【题型】解答题　【知识点】解析几何　【难度】medium
已知双曲线 $C$: $\frac{x^2}{a^2} - \frac{y^2}{b^2} = 1\ (a > 0,b > 0)$ 的虚轴长为 4，渐近线方程为 $y = \pm 2x$。

(1) 求双曲线 $C$ 的标准方程；

(2) 设 $A(2,0)$，$P$ 是双曲线上的动点，求 $|PA|$ 的最小值；

(3) 过双曲线右焦点 $F$ 的直线 $l$ 与双曲线 $C$ 的左、右两支分别交于点 $A$、$B$，点 $M$ 是线段 $AB$ 的中点，过点 $F$ 且与 $l$ 垂直的直线 $l'$ 交直线 $OM$ 于点 $P$，点 $Q$ 满足 $\overrightarrow{PQ} = \overrightarrow{PA} + \overrightarrow{PB}$，求四边形 $PAQB$ 面积的最小值。
【解答】
【详解】
(1) 由题意可知 $b = 2$，又渐近线方程为 $y = \pm \frac{b}{a}x = \pm 2x$，所以 $a = 1$，

易知双曲线的标准方程为 $x^2 - \frac{y^2}{4} = 1$。

(2) 设 $P(x,y)$，$|PA| = \sqrt{(x-2)^2 + y^2} = \sqrt{(x-2)^2 + 4x^2 - 4} = \sqrt{5x^2 - 4x}$，

因为 $x \leq -1$ 或 $x \geq 1$，对称轴为 $x = -\frac{-4}{2 \times 5} = \frac{2}{5}$，所以当 $x = 1$ 时取得最小值 1。

(3) 设 $A(x_1,y_1)$，$B(x_2,y_2)$，$M(x_0,y_0)$，$AB$：$x = my + \sqrt{5}$。联立方程
$$
\begin{cases}
x = my + \sqrt{5} \\
4x^2 - y^2 = 4
\end{cases}
$$
得 $(4m^2 - 1)y^2 + 8\sqrt{5}my + 16 = 0$，

$\Delta = 320m^2 - 64(4m^2 - 1) = 64(m^2 + 1)$，

且 $y_0 = \frac{y_1 + y_2}{2} = -\frac{4\sqrt{5}m}{4m^2 - 1}$，$x_0 = my_0 + \sqrt{5} = -\frac{\sqrt{5}}{4m^2 - 1}$。

由 $O$，$M$，$P$ 三点共线得 $\frac{y_0}{x_0} = \frac{y_P}{x_P} = 4m$ \textcircled{1}，

由 $PF \perp AB$ 得 $k_{FP} \cdot k_{AB} = -1$，即 $\frac{y_P - 0}{x_P - \sqrt{5}} = -\frac{1}{m}$ \textcircled{2}，由\textcircled{1} \textcircled{2}解得 $P\left(\frac{4}{\sqrt{5}},\frac{4m}{\sqrt{5}}\right)$。

由 $\overrightarrow{PQ} = \overrightarrow{PA} + \overrightarrow{PB}$ 可知，四边形 $PAQB$ 是平行四边形，

所以 $S_{PAQB} = 2S_{\triangle PAB} = d_{P-l} \cdot |AB|$，$d_{P-l} = \frac{\left| \frac{1}{\sqrt{5}} - \frac{4m^2}{\sqrt{5}} - \sqrt{5} \right|}{\sqrt{1 + m^2}} = \frac{4}{\sqrt{5}} \sqrt{1 + m^2}$，

$|PQ| = \sqrt{1 + m^2} \cdot |y_1 - y_2| = \sqrt{1 + m^2} \cdot \frac{8\sqrt{m^2 + 1}}{|4m^2 - 1|} = \frac{8(m^2 + 1)}{|4m^2 - 1|}$，

所以 $S_{PAQB} = \frac{4}{\sqrt{5}} \sqrt{1 + m^2} \cdot \frac{8(m^2 + 1)}{|4m^2 - 1|} = \frac{32}{\sqrt{5}} \cdot \frac{(m^2 + 1)^{\frac{3}{2}}}{|4m^2 - 1|} = \frac{32}{\sqrt{5}} \cdot \frac{\sqrt{(m^2 + 1)^3}}{|4m^2 - 1|}$。

令 $t = 4m^2 - 1$，$m^2 = \frac{t + 1}{4}$，则 $S_{PAQB} = \frac{4}{\sqrt{5}} \cdot \sqrt{\frac{(t + 5)^3}{t^2}}$。令 $f(t) = \frac{(t + 5)^3}{t^2}$，

则 $f'(t) = \frac{3(t + 5)^2 \cdot t^2 - 2t \cdot (t + 5)^3}{t^4} = \frac{(t + 5)^2 (t - 10)}{t^3}$，

所以 $f(t)$ 在 $(0,10)$ 上单调递减，$(10,+\infty)$ 上单调递增，所以 $f(t)_{\min} = f(10) = \frac{135}{4}$，

所以 $(S_{PAQB})_{\min} = \frac{4}{\sqrt{5}} \times \frac{3\sqrt{15}}{2} = 6\sqrt{3}$，当且仅当 $t = 10$，即 $m = \pm \frac{\sqrt{11}}{2}$ 时取等号。

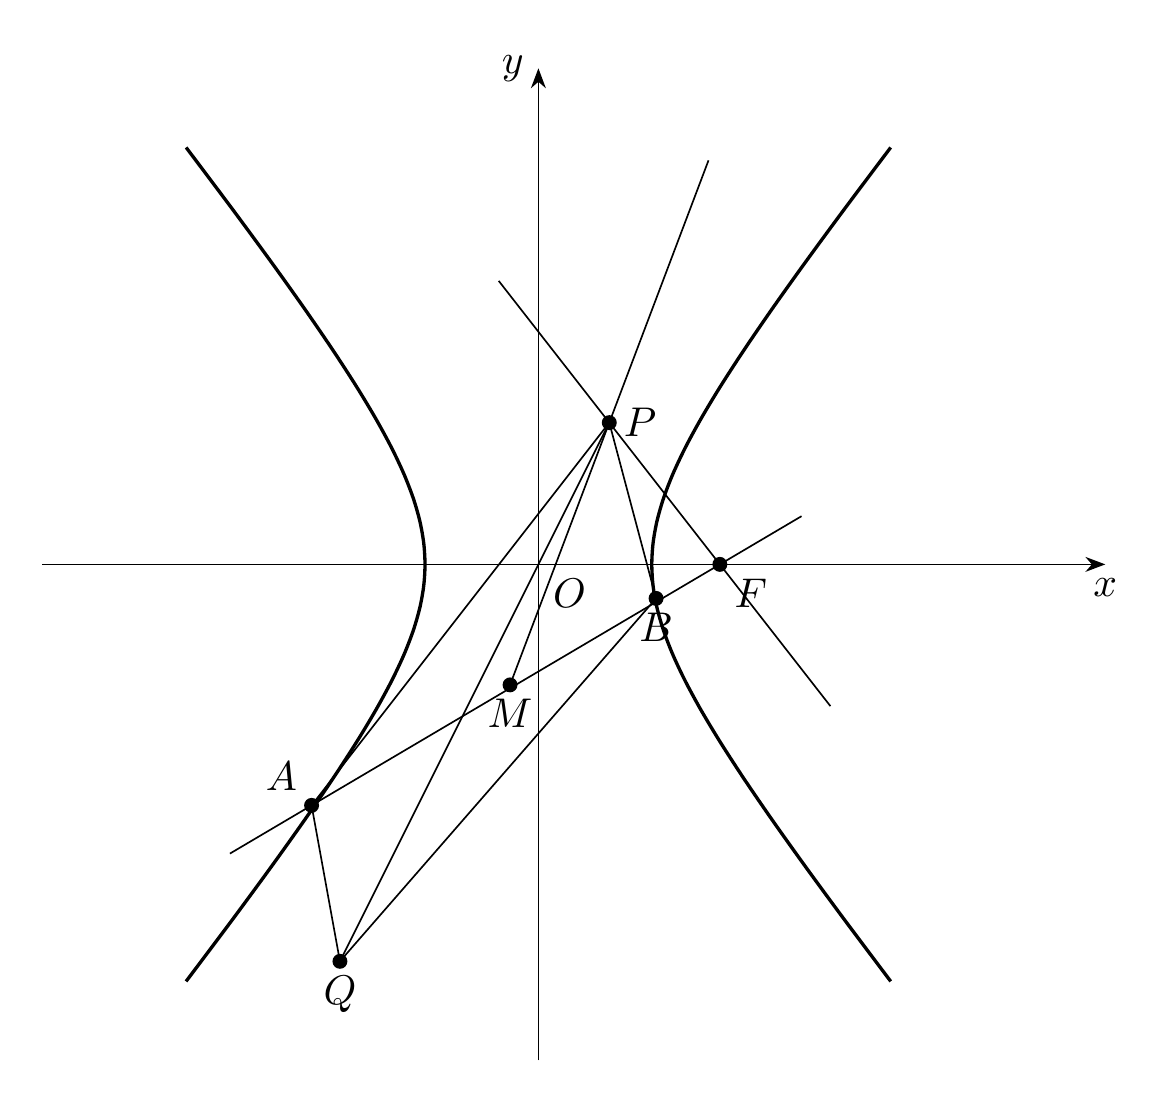